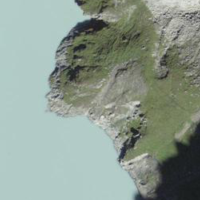
EUNIS habitat code: 48
Species observed at this site:
Parnassia palustris